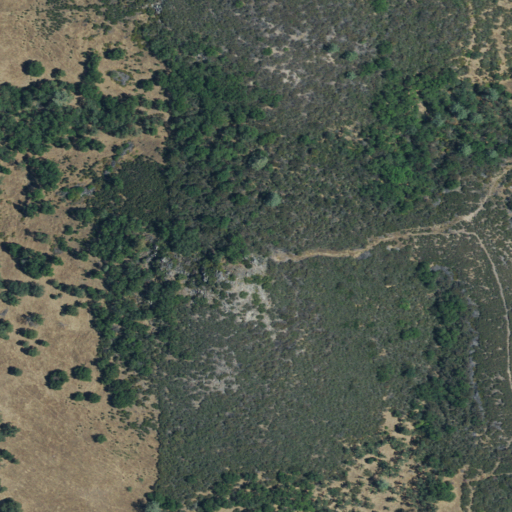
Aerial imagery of mountain in California named Bisbee Peak containing evergreen forest, shrub, grassland, and deciduous forest